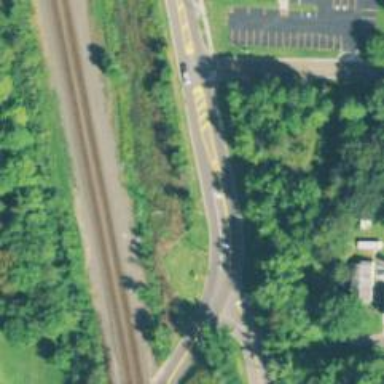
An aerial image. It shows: Secondary road.